Question: I am writing a macro to extract XML data from a Web API into a spreadsheet. The first column contains two fields delimited with a comma so I have extended the macro to insert a column then run Text to Columns to split out the data.
The macro works really well, but I get an annoying warning asking if I want to replace the data:

Is there a way to suppress the warning?
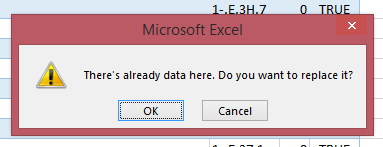
Answer: source: <URL>
To suppress the warnings:
'''
Application.DisplayAlerts = False
'''
To activate the warnings:
'''
Application.DisplayAlerts = True
'''